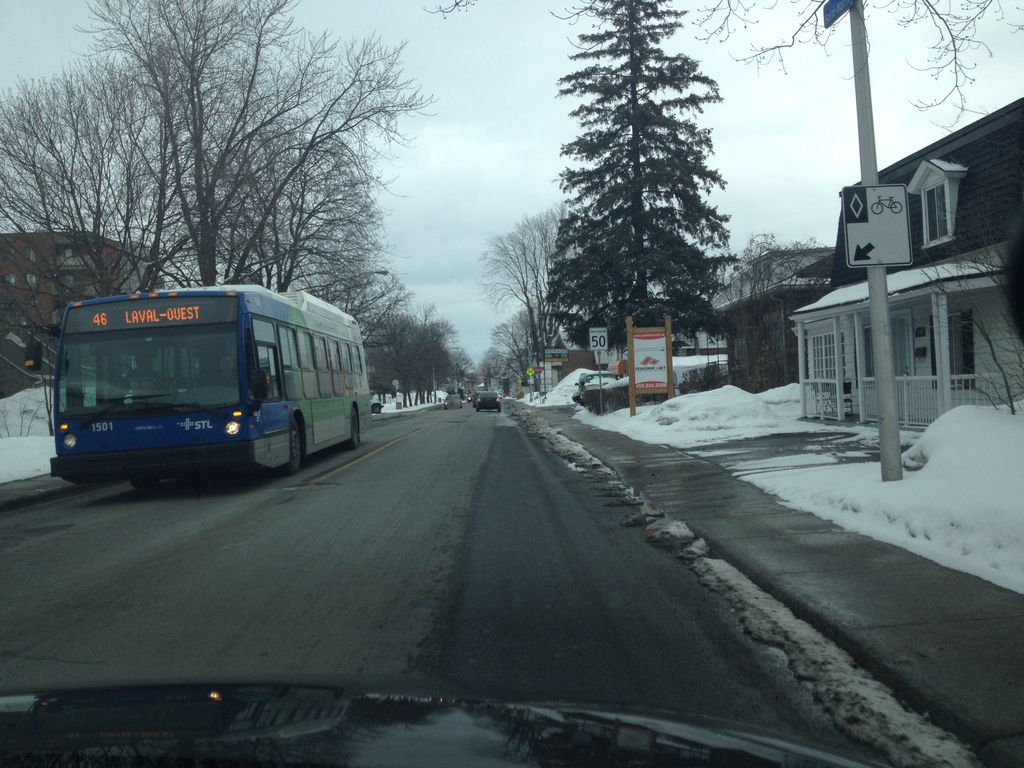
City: montreal